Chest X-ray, PA view. Patient: 26 years old, sex F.
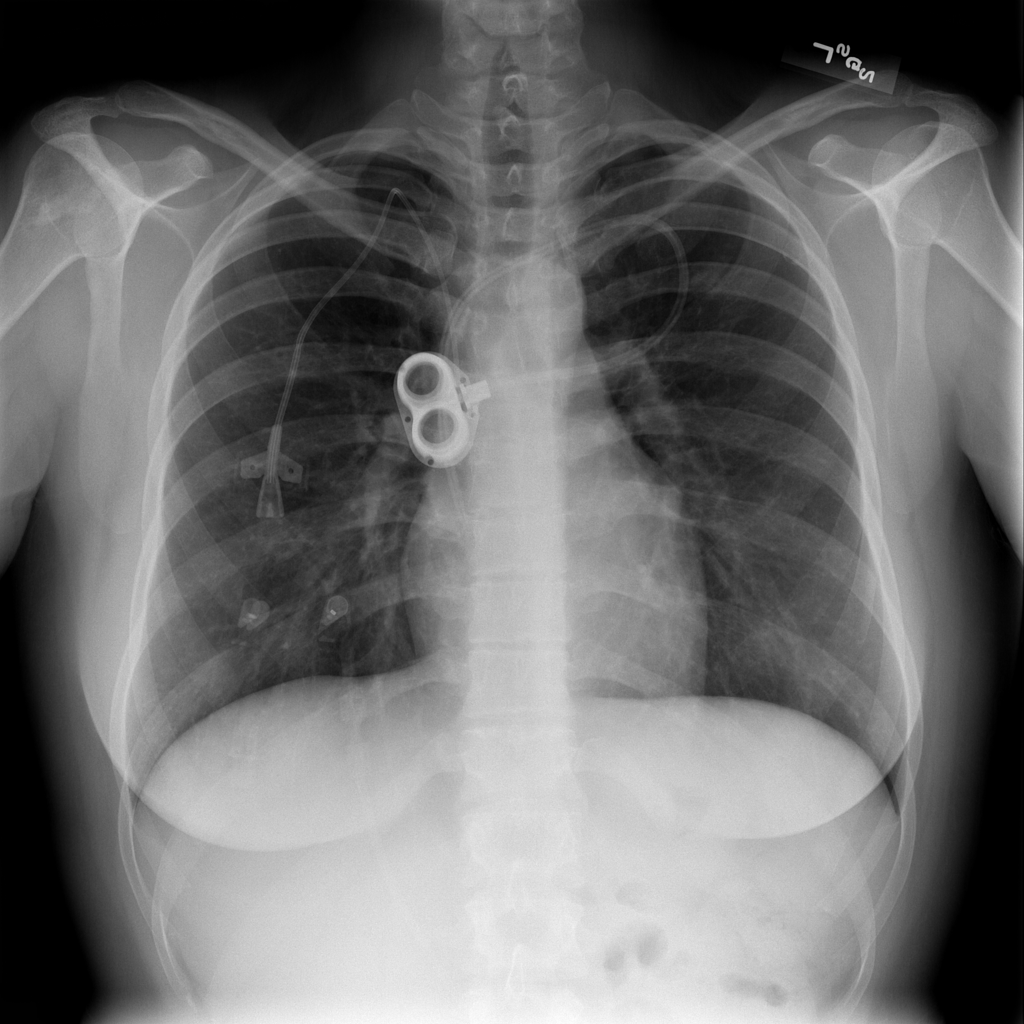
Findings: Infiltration